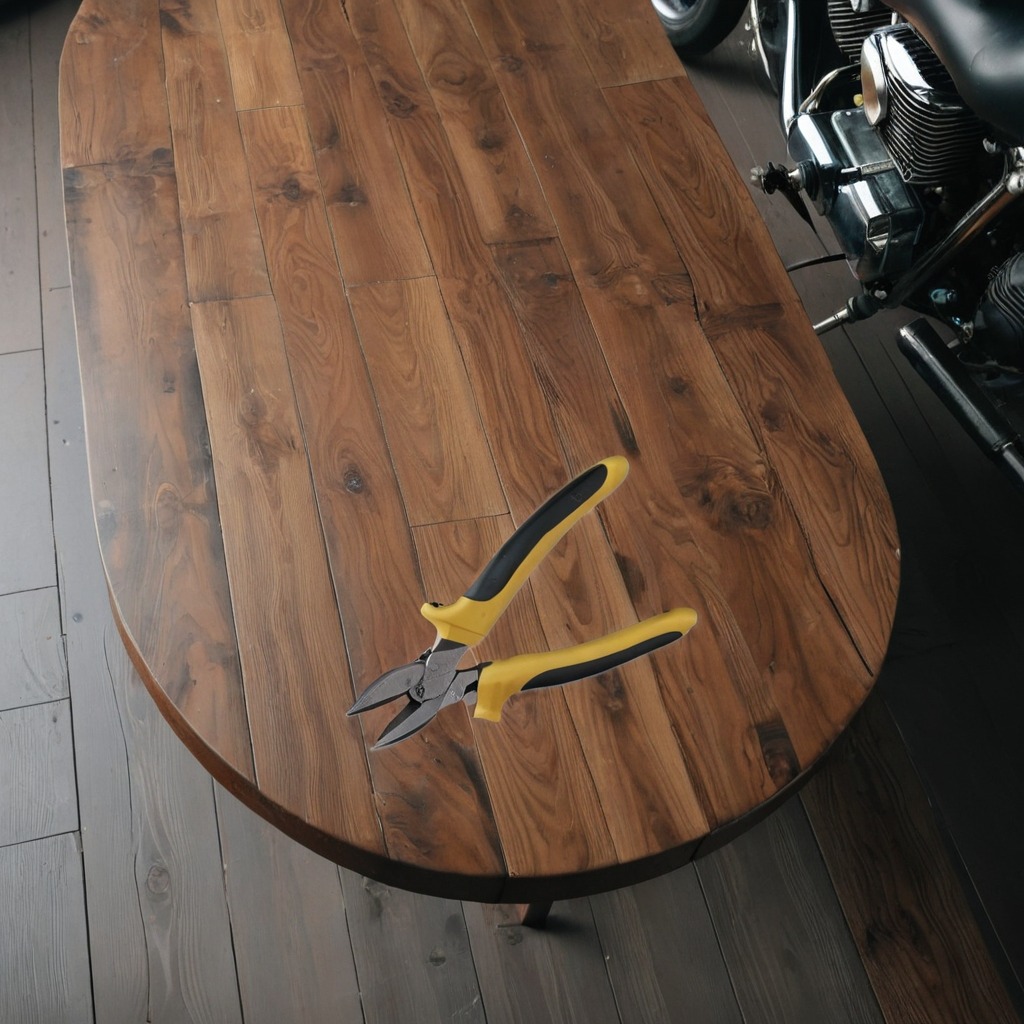
A plier is lying on the wooden table in the vintage motorcycle garage.